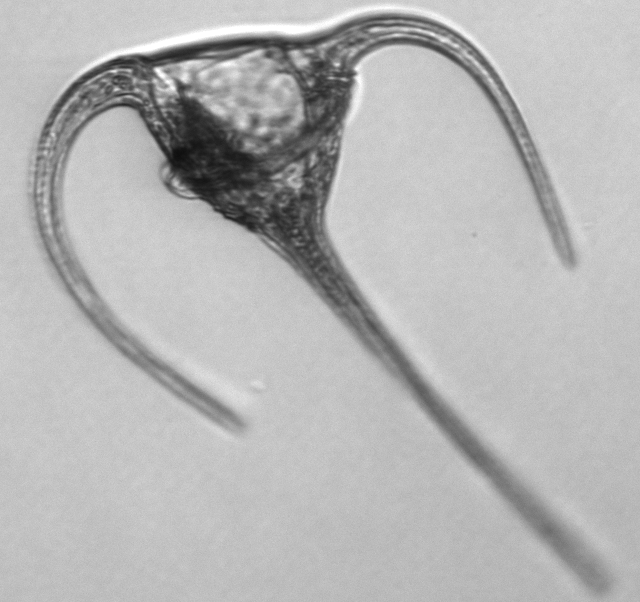
Label: Tripos